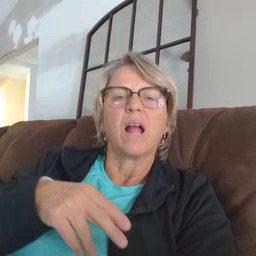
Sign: on